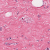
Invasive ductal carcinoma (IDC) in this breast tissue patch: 0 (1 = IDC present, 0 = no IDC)